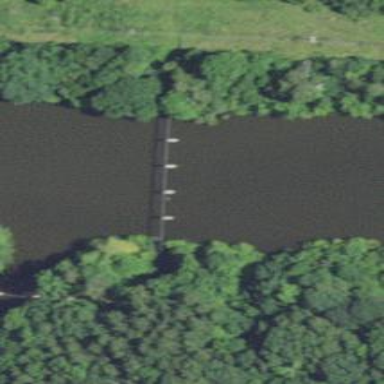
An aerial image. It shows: Bridge with supports.